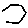
Label: hexagon